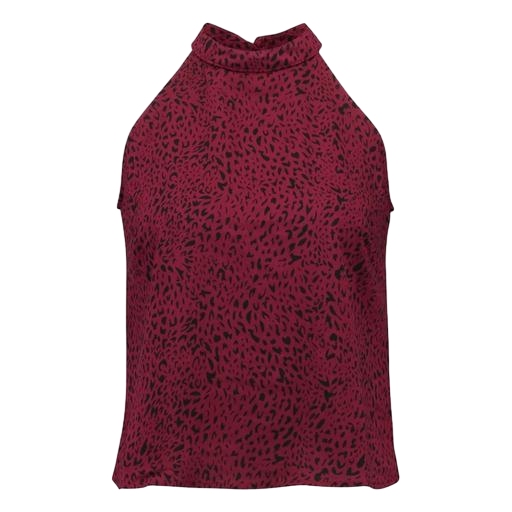
red jacquard mock-neck top only macy, red printed tank, top red leopard print, white background